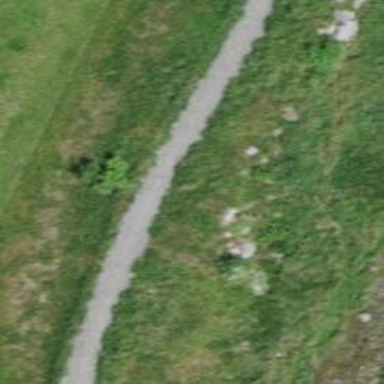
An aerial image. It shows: Unpaved footway.